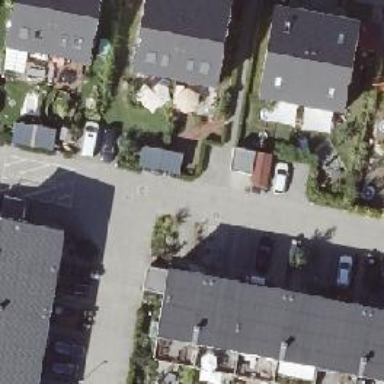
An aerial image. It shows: Living street.